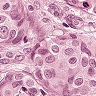
Metastatic tissue present: yes